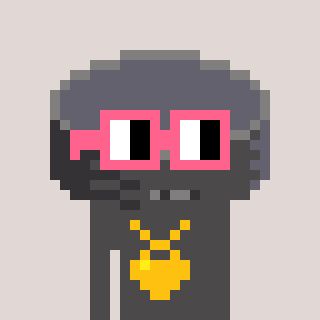
a pixel art character with square pink glasses, a hockey puck-shaped head and a grayscale-colored body on a warm background